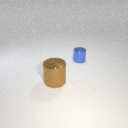
small blue metal cylinder behind large brown metal cylinder